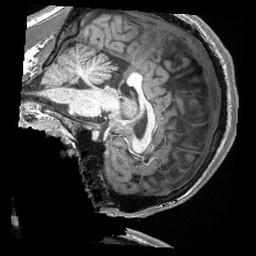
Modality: T1w
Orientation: sagittal
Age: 20
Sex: male